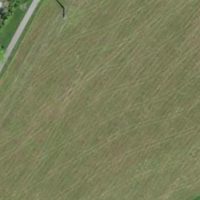
EUNIS habitat code: 23
Species observed at this site:
Aegopodium podagraria